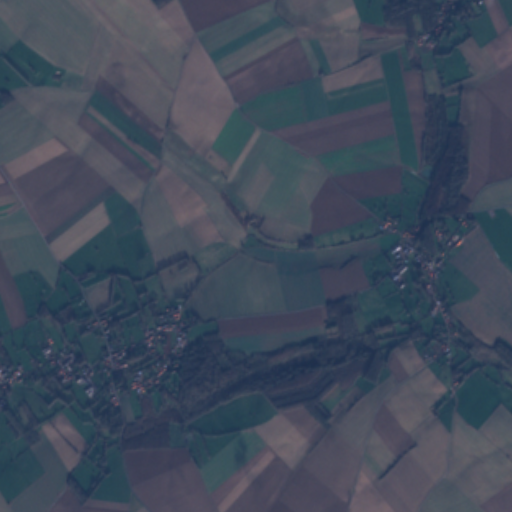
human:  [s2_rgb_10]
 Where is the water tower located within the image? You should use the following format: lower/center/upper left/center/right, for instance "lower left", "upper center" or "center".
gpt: The water tower is located in the center left of the image.
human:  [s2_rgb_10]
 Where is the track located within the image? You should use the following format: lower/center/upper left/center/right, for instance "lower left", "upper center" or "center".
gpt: There is no track in the image.